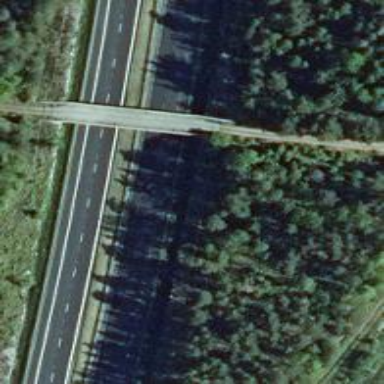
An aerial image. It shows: Asphalt motorway.